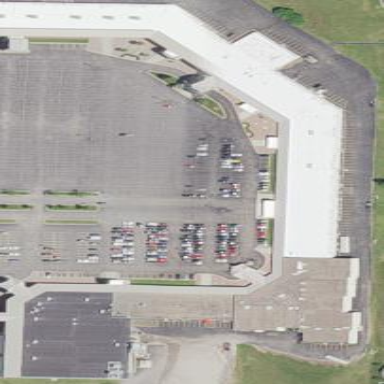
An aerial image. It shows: Mall building.